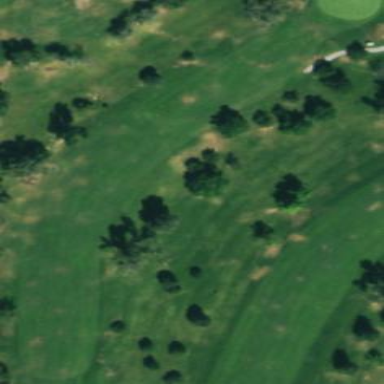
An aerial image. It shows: Golf fairway surrounded by grass.